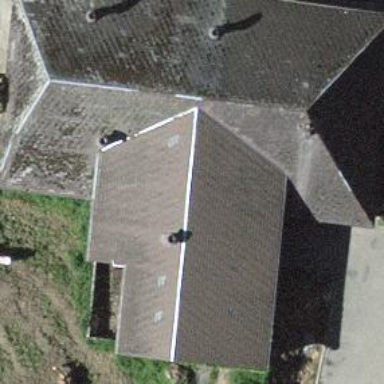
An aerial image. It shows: Farm building.